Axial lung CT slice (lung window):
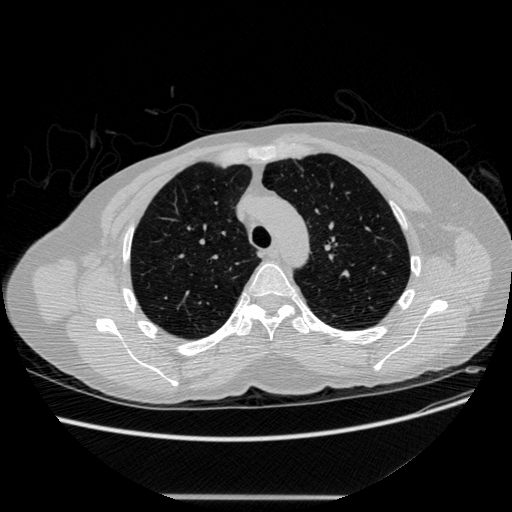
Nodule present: no